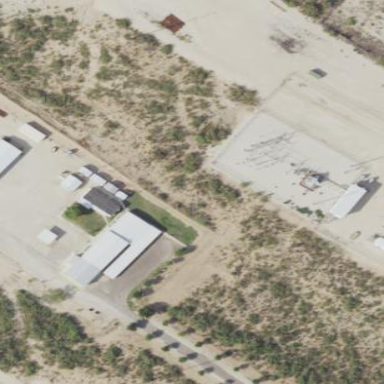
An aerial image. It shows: Outdoor distribution-level power substation enclosed by fence.